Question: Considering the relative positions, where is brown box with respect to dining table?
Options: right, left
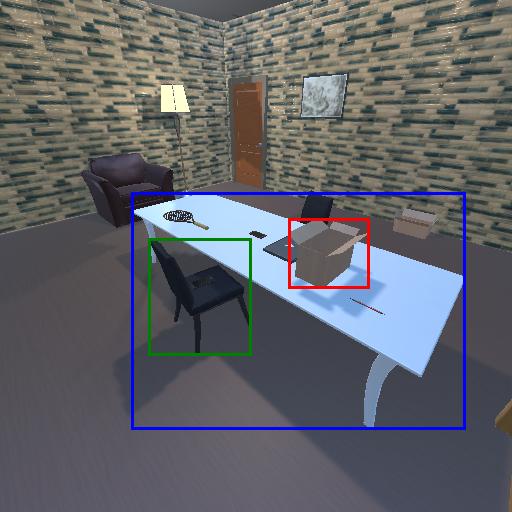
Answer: right